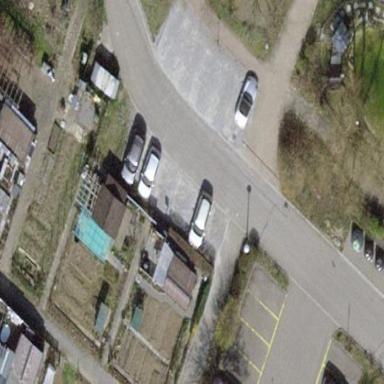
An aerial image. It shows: Parking area with surface.